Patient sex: M
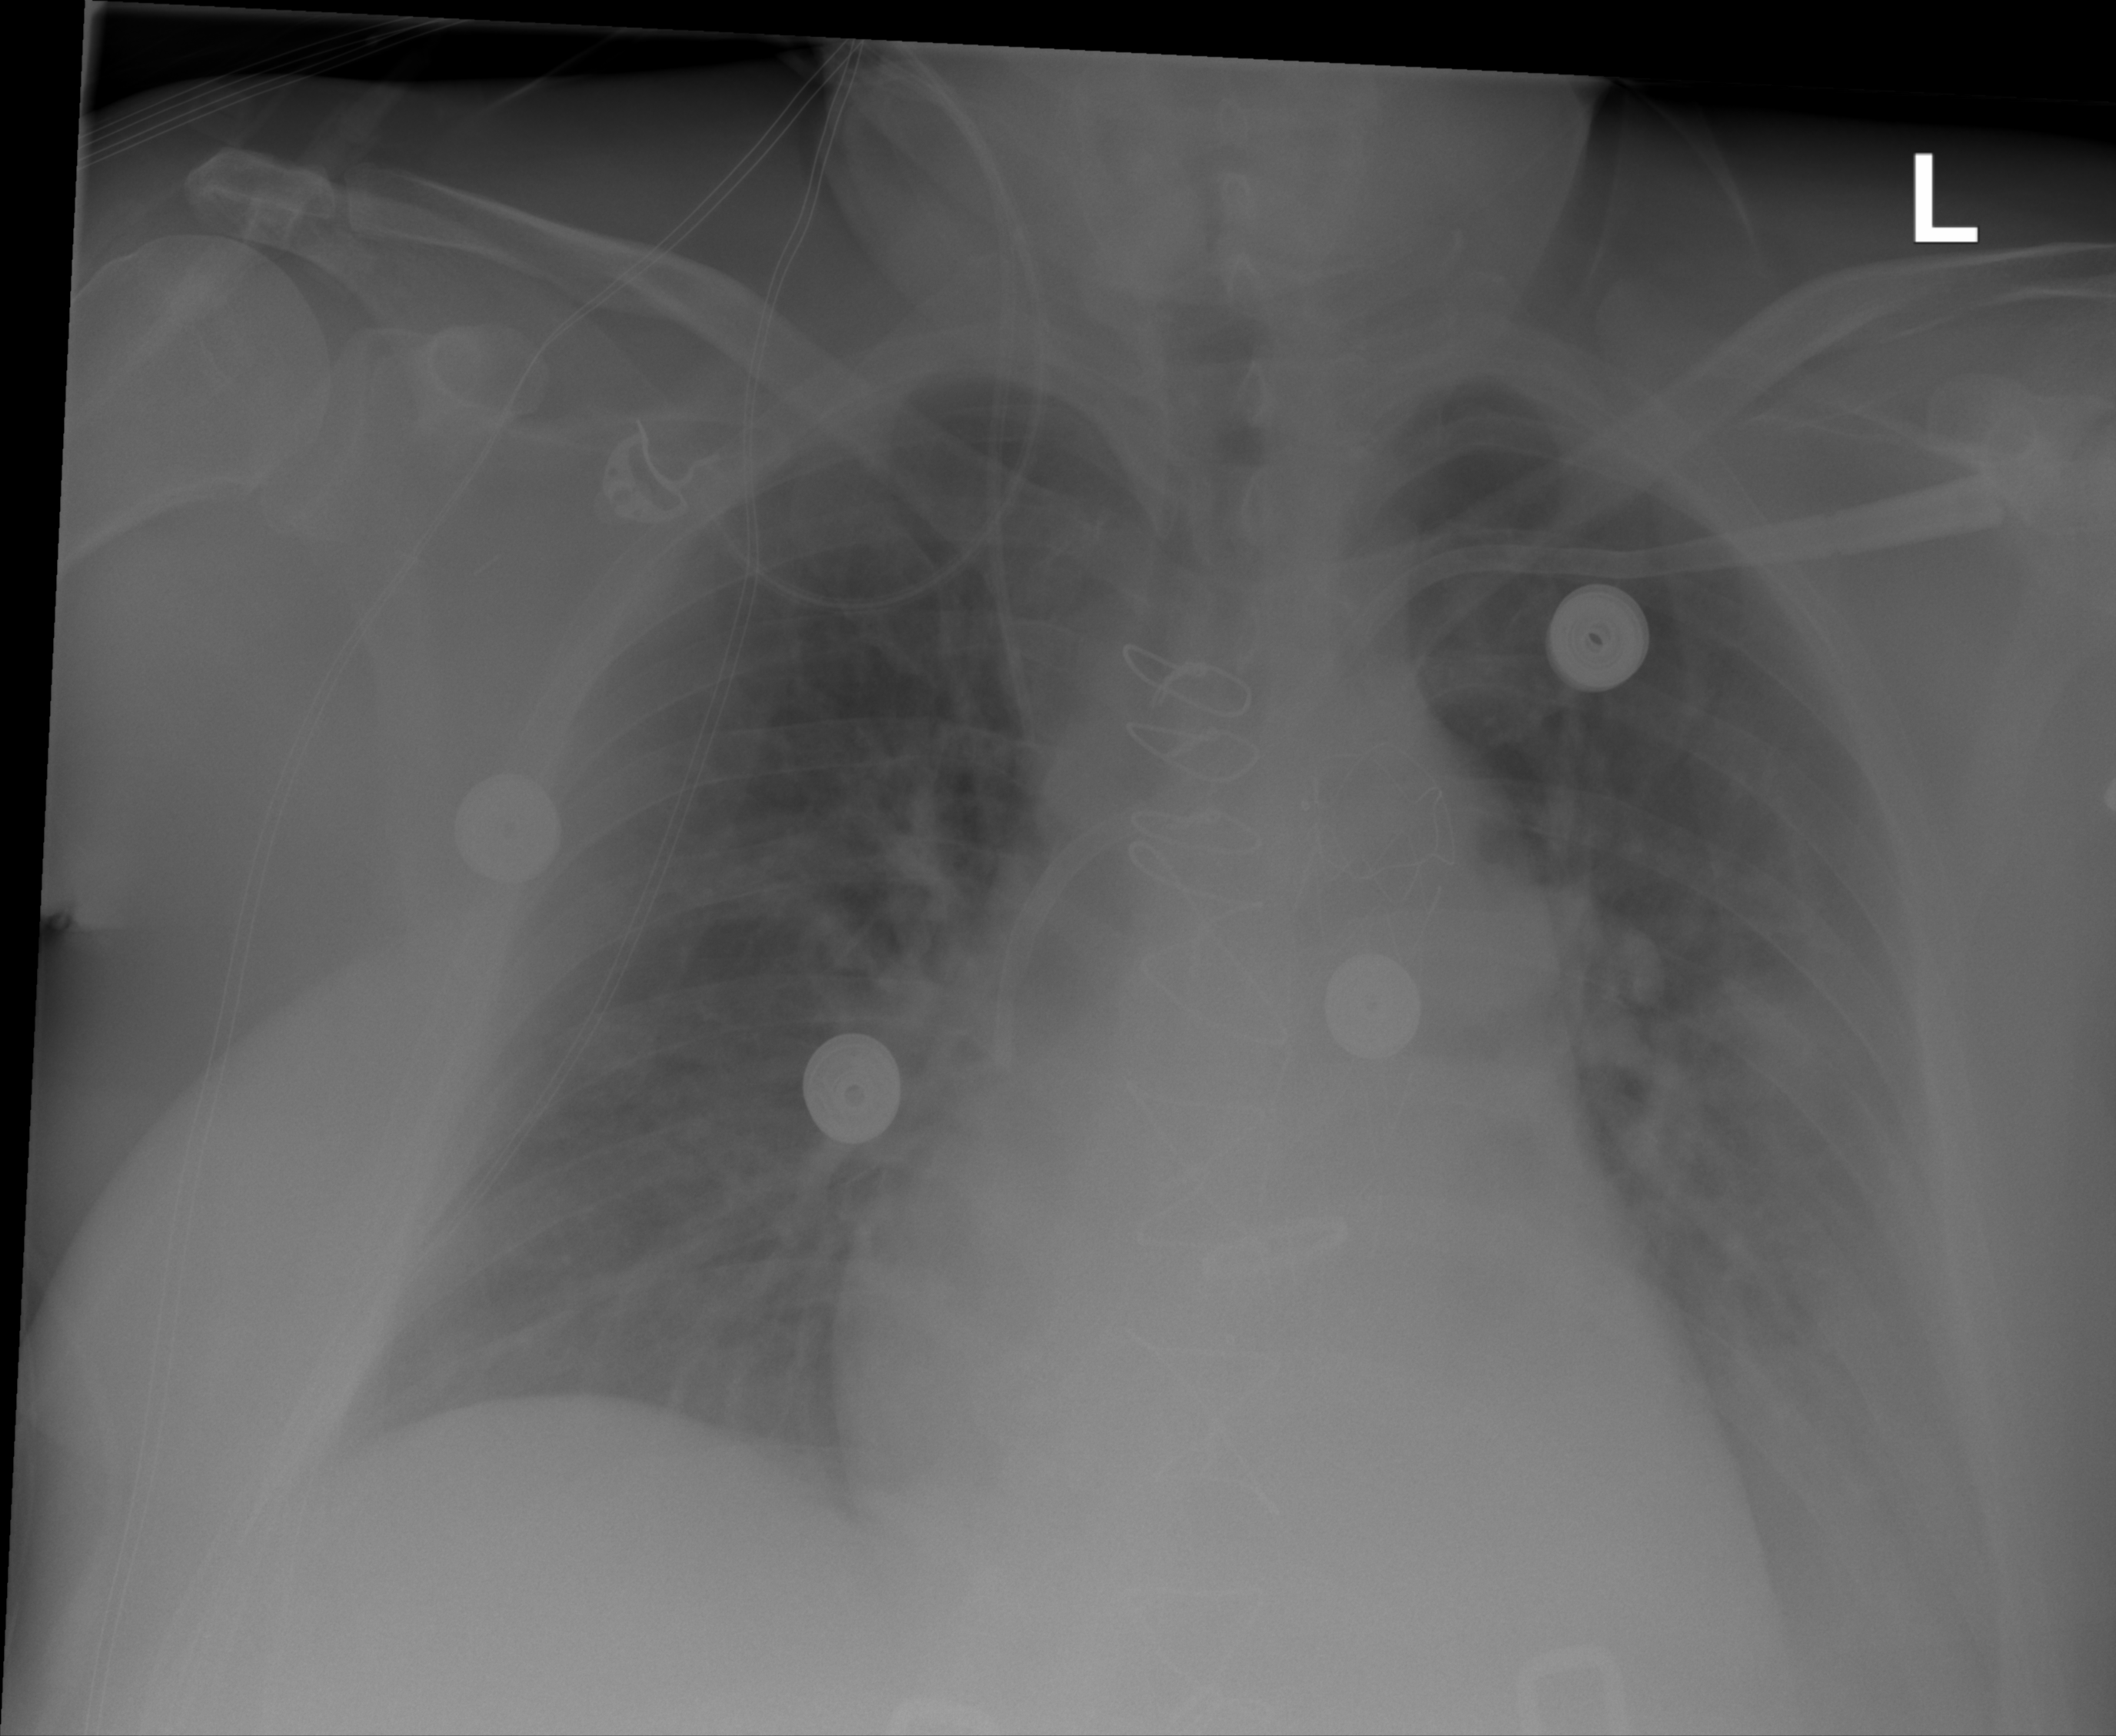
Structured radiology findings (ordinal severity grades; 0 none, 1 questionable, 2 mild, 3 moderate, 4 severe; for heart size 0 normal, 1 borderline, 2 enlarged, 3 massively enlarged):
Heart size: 0
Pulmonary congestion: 2
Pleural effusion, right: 0
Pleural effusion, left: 2
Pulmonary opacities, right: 0
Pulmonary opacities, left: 0
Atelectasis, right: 0
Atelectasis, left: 2